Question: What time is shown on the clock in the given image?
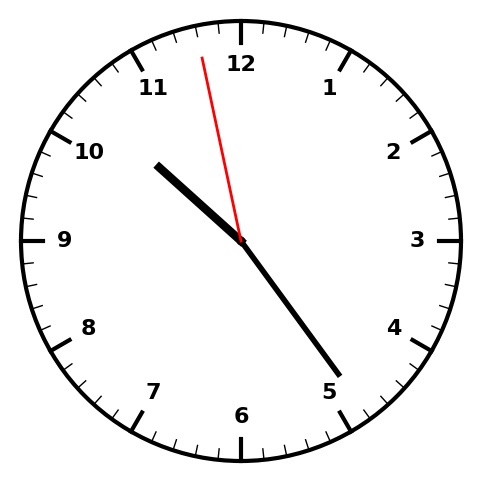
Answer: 10:23:58